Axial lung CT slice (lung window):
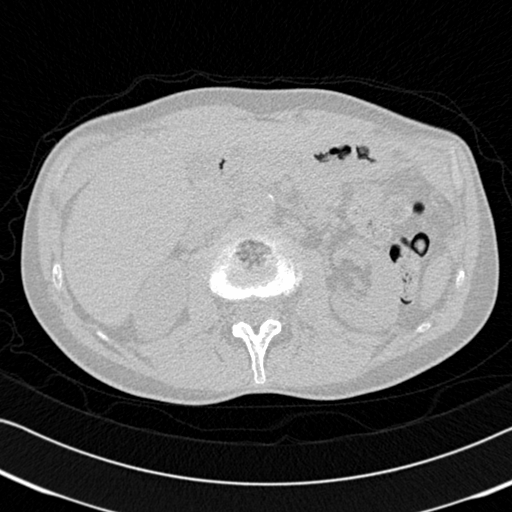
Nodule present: no